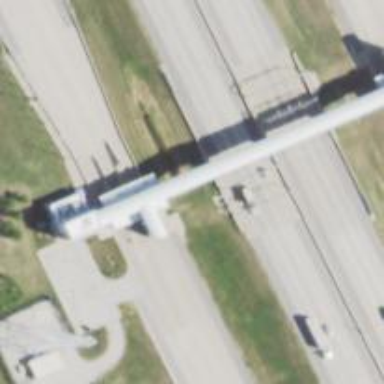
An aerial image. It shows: Toll gantry on the road.